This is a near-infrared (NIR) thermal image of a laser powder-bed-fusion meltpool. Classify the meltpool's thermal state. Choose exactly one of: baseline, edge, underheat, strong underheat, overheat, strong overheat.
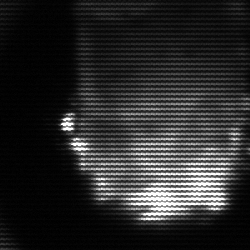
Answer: baseline